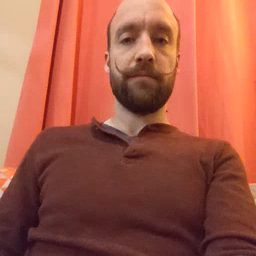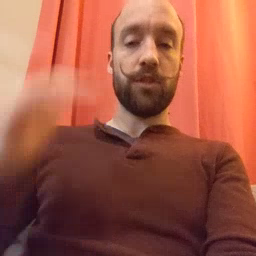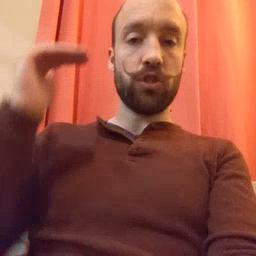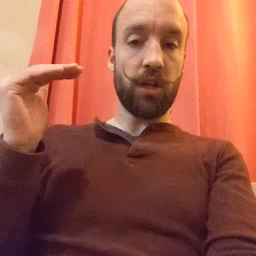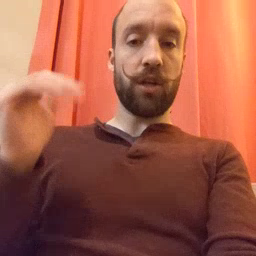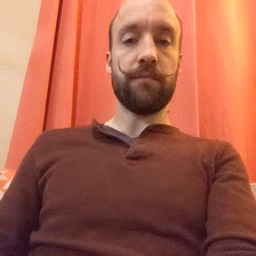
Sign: child